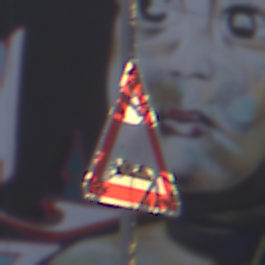
Verkehrszeichen: UnebeneFahrbahn
Umgebung: Outdoor, Urban
Tageszeit: MorningAfternoon
Wetter: PartlyCloudy
Licht: Natural
Jahreszeit: NotSpecified
Kontrast: LowContrast